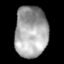
Tissue: lung
Cell type: Epithelial cells
Senescence score: 0.2365
Nuclear area (px): 1643
Mean DAPI intensity: 165.446